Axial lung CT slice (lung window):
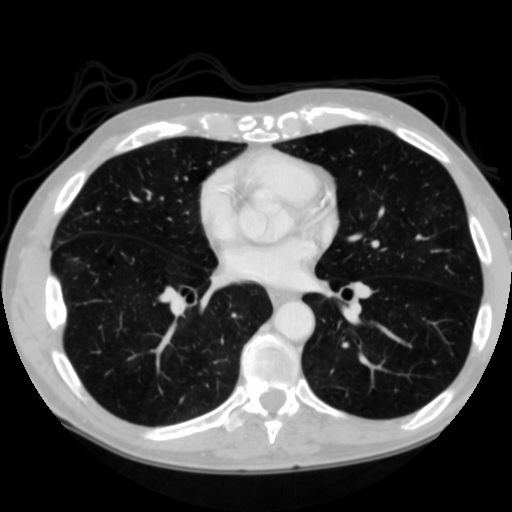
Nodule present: no